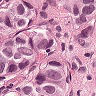
Metastatic tissue present: yes